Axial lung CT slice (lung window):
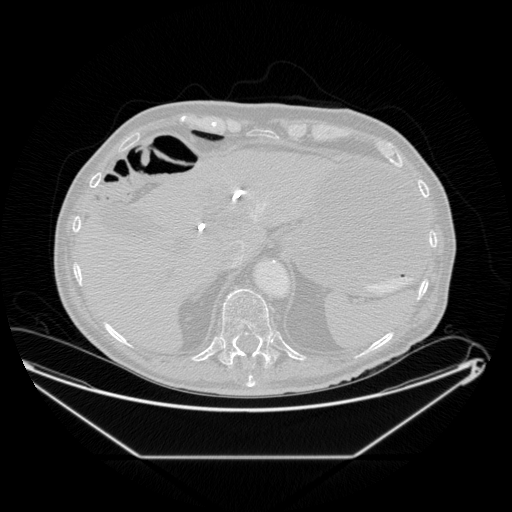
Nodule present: no